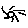
Label: sun